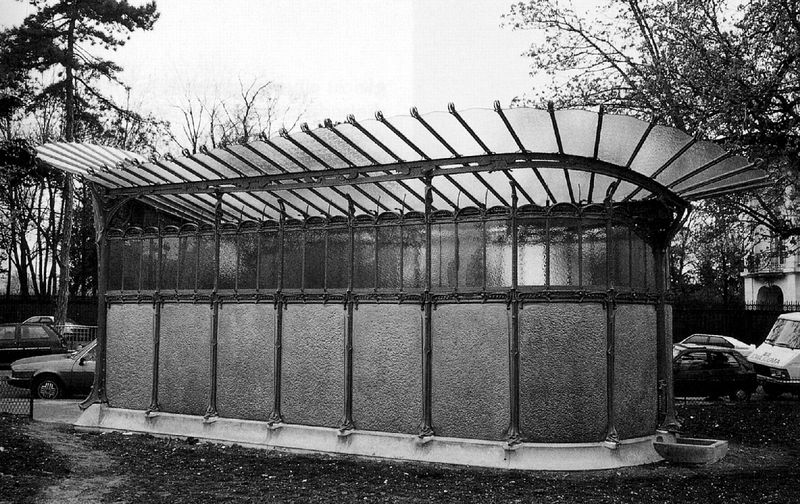
Titel: Métro-Station Porte Dauphine in Paris, Typ B überdacht
Künstler: Hector Guimard
Standort: Paris (EU - F)
Schlagwörter: baum, wasser, bäume, fenster, glas, straße, dach, gebäude, haus, weg, zaun, fächer, ornament, architektur, natur, stamm, pfad, oval, auto, jugendstil, foto, regen, eingang, überdachung, messing, schwarzweiß, bahnhof, kraus, haltestelle, stahl, streben, wintergarten, glashaus, parkplatz, u-bahn, unterführung, glaus, lieferwagen, 20.jh.